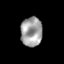
Tissue: skin
Cell type: Epithelial cells
Senescence score: 0.2802
Nuclear area (px): 621
Mean DAPI intensity: 159.145